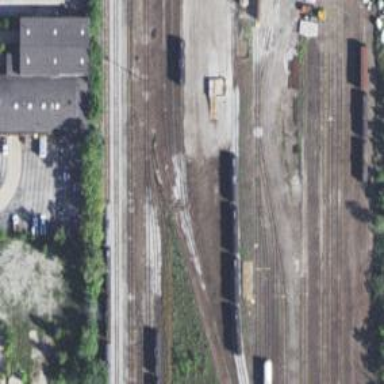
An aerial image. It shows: Railway spur service.